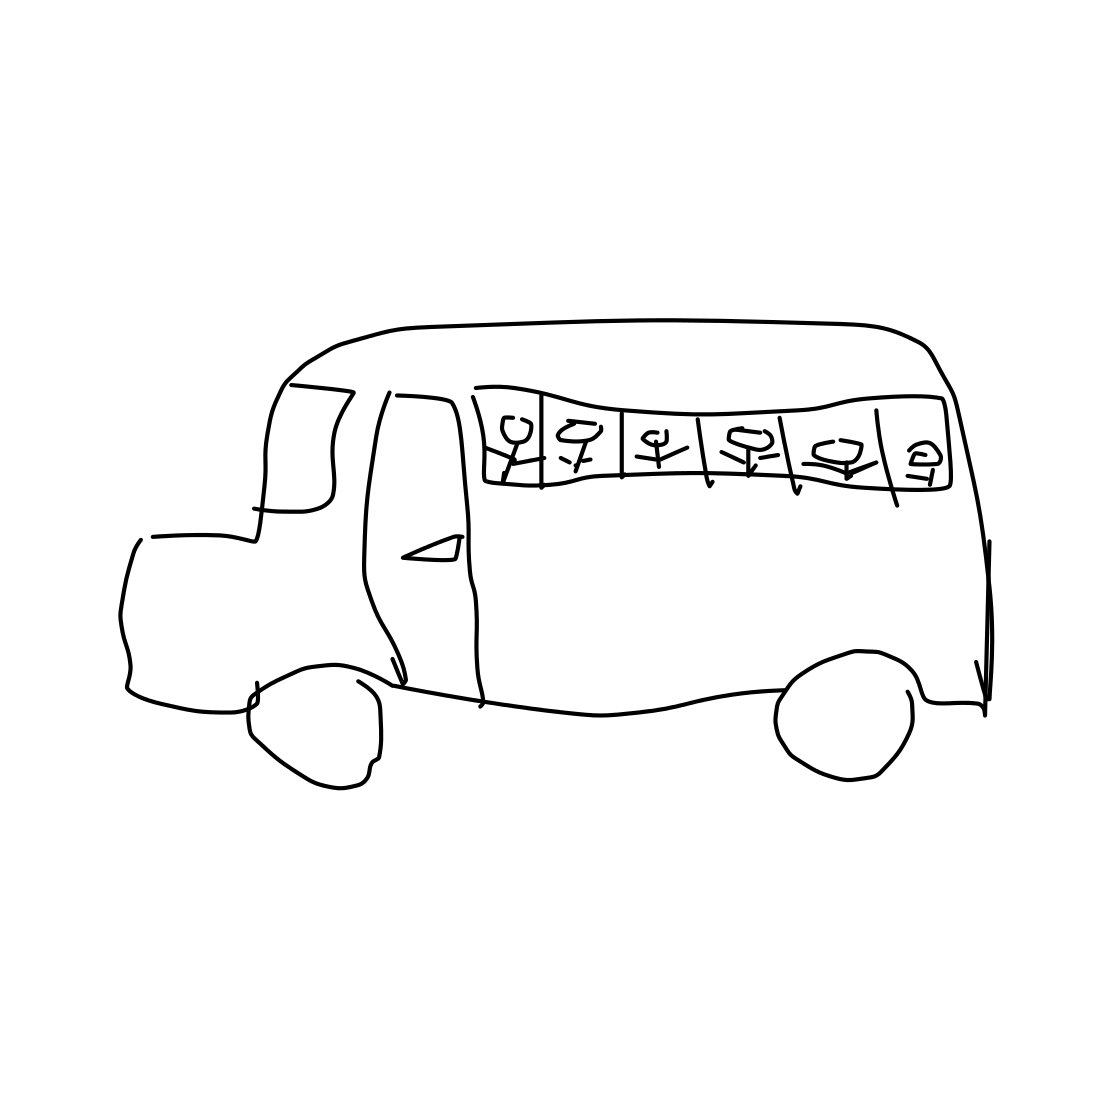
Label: bus